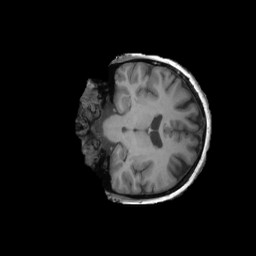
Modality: T1w
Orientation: coronal
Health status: ill
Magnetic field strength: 3 T